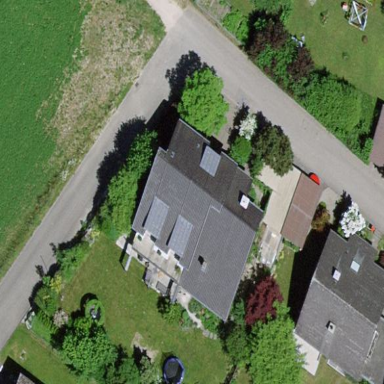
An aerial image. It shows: Residential building.